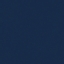
Land use / land cover: SeaLake